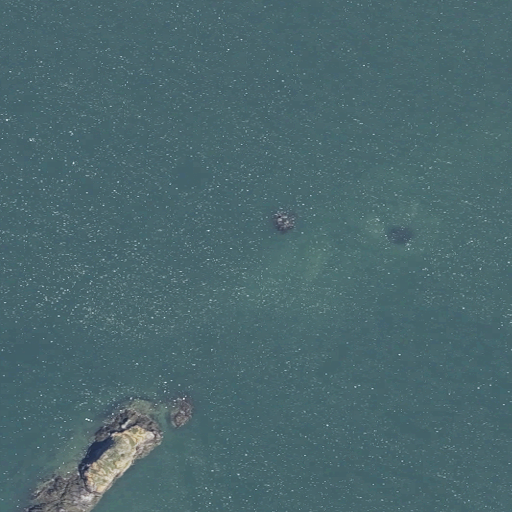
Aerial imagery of bar in Maine named Fox Ears containing only open water